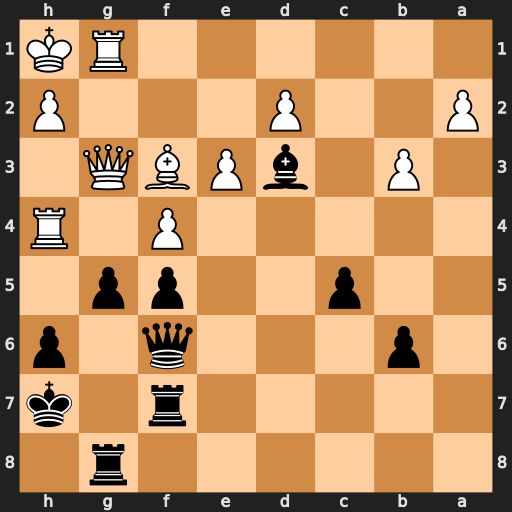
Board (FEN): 6r1/5r1k/1p3q1p/2p2pp1/5P1R/1P1bPBQ1/P2P3P/6RK
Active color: b
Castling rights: -
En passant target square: -
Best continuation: Rfg7 fxg5 Rxg5